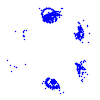
Particle: pion